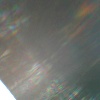
Label: sunburn